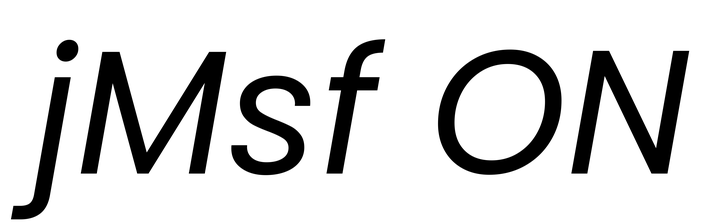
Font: Poppins-Italic